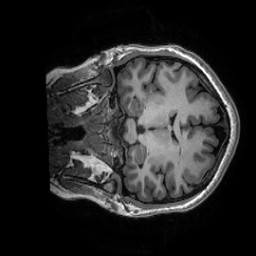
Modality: T1w
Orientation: coronal
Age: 30
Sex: female
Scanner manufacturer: ge
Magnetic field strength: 3 T
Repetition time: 0.0073 s
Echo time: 0.003 s